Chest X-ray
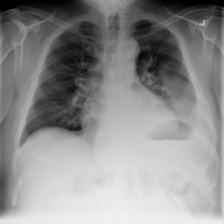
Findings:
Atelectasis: negative
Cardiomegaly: negative
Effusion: positive
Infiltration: negative
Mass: negative
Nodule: negative
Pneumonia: negative
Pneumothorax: negative
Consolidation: positive
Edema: negative
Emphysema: negative
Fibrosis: negative
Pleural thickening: negative
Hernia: negative